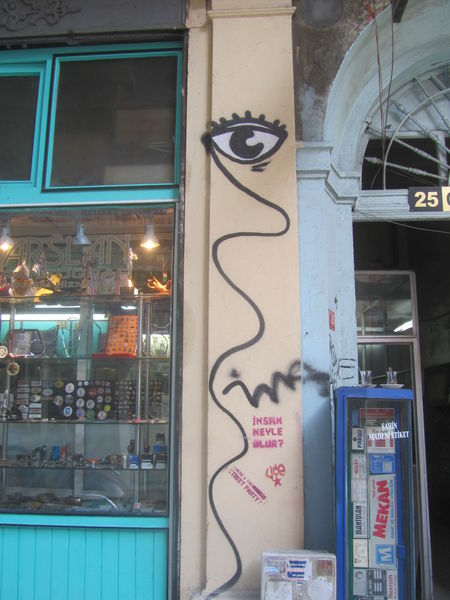
Titel: Eye
Standort: Istanbul
Schlagwörter: stadt, lichter, pfeiler, schaufenster, schwarz, säule, tür, gebäude, haus, wand, auge, rosa, schrift, farbe, tag, violett, laden, foto, pink, auslage, linie, gewunden, schwarzweiß, text, schlange, türkisch, hauseingang, schaukasten, fasade, hausnummer, schablone, graffiti, grafitti, spray, streetart, 25, insan, zeichtn, tagging